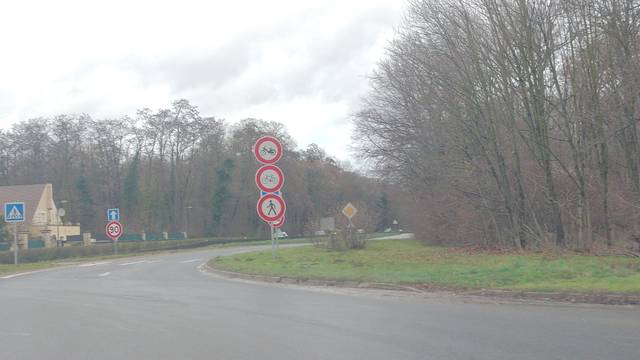
Region: France
Coordinates: 49.221, 2.468